Interaction volume radius: 10 \u00c5
Interaction volume height: 15 \u00c5
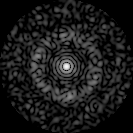
Disorder parameter: 0.8376